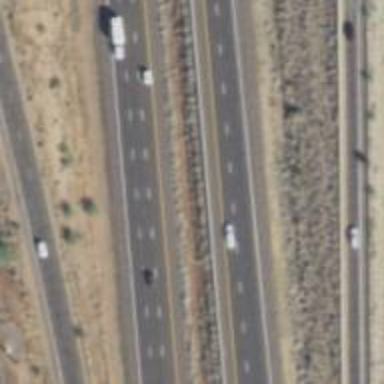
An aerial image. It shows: Asphalt motorway.